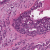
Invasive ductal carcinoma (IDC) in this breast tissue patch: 0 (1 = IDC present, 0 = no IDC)